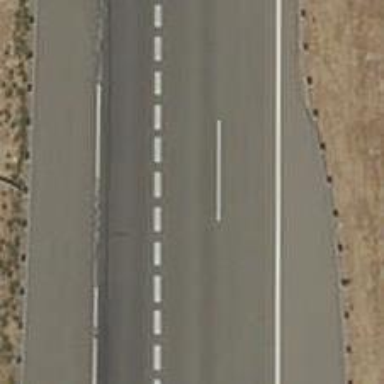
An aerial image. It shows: Motorway.